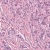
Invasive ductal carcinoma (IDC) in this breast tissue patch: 1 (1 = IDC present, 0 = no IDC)